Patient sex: M
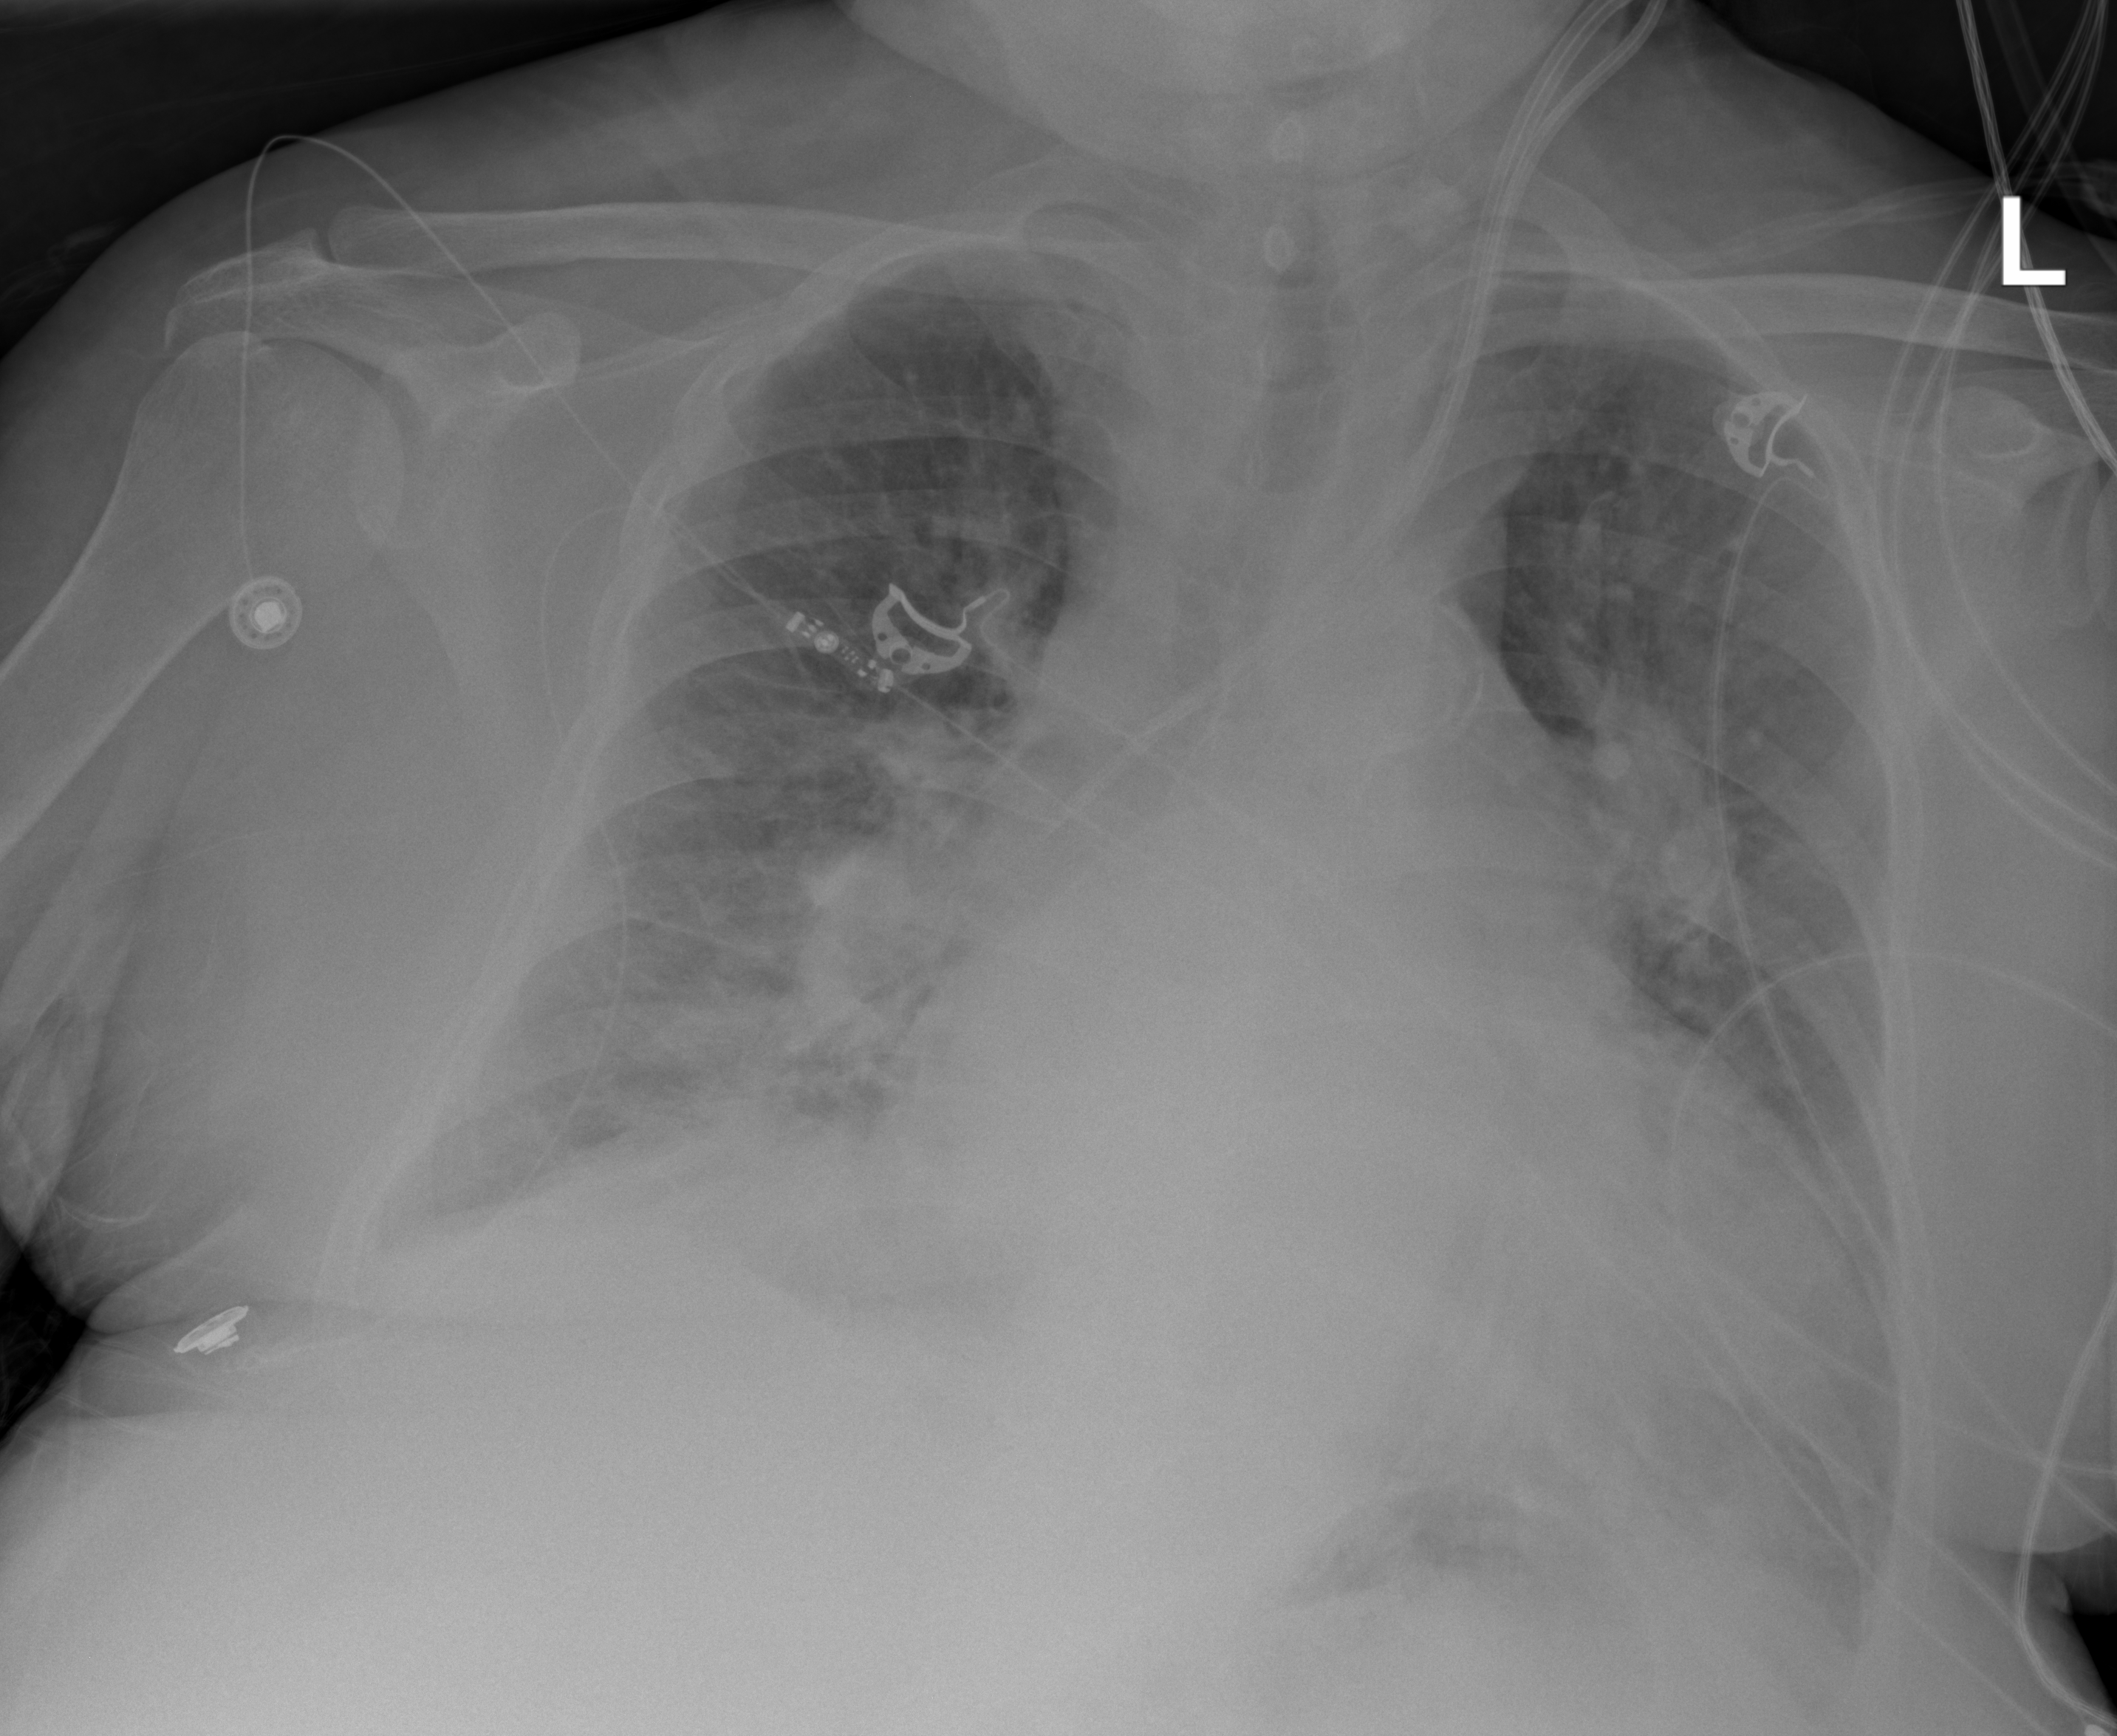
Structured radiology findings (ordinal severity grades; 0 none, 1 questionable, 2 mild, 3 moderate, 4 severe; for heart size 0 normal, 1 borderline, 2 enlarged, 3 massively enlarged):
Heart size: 3
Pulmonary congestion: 2
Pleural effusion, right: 2
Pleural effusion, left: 2
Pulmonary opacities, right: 3
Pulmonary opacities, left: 2
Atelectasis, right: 3
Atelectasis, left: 3